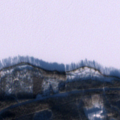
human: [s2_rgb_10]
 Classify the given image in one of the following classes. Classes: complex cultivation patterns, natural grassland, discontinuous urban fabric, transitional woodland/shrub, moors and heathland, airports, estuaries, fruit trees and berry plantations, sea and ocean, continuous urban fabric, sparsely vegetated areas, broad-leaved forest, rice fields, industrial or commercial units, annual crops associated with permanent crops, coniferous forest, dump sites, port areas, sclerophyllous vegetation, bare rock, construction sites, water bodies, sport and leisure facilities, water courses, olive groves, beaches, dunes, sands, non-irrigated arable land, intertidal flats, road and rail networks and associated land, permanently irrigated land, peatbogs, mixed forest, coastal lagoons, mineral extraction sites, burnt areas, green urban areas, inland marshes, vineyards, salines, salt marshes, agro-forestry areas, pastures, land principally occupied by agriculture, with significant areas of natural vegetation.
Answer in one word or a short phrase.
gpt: coniferous forest, transitional woodland/shrub, water bodies